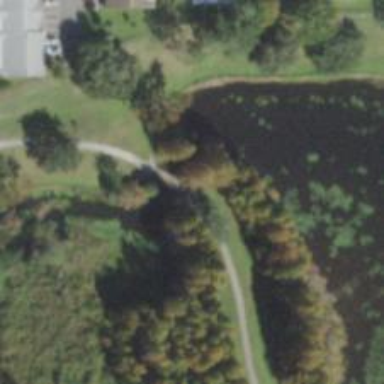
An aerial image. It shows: Footway on bridge.